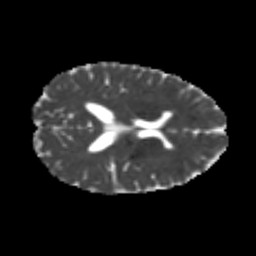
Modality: MD
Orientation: axial
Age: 21
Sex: female
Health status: healthy
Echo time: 0.074 s